Question: Count the number of objects in the diagram.
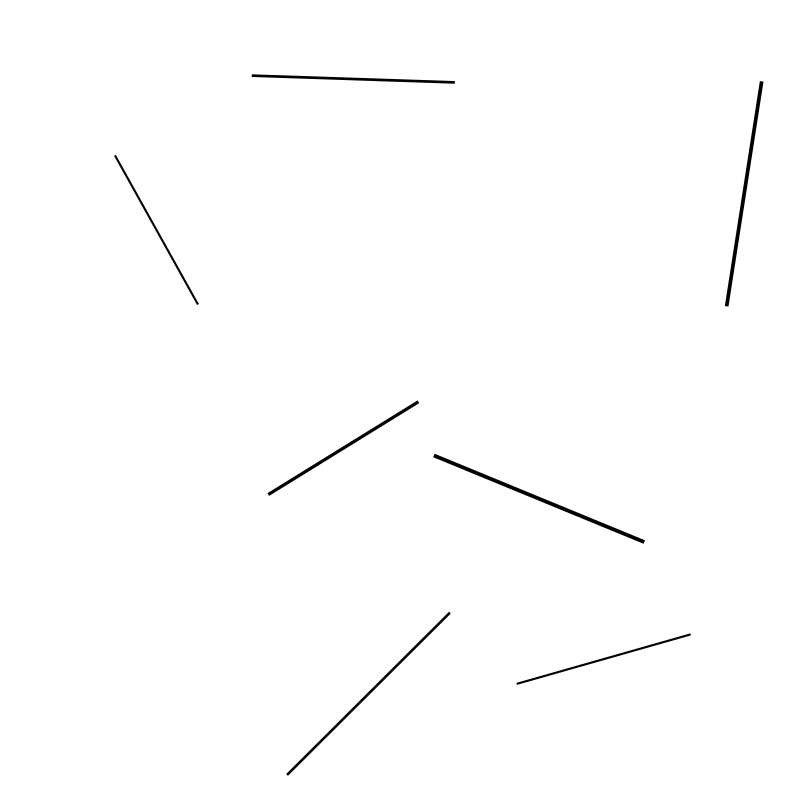
Answer: 7